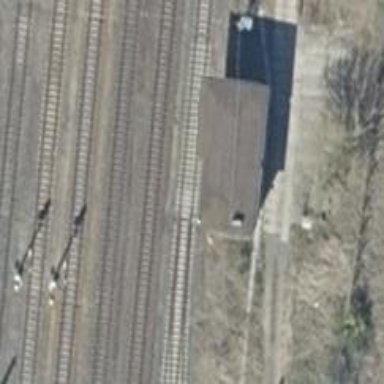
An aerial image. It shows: Railway switch.